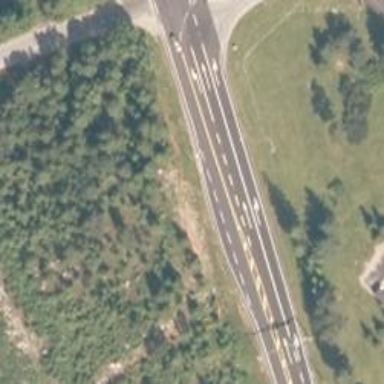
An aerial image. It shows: Secondary road with asphalt surface.